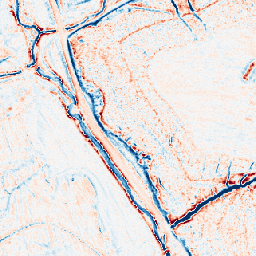
Category: edge_preserving
Decomposition family: anisotropic_diffusion
Decomposition parameters: iterations: 20
kappa: 50
gamma: 0.1
Upsampling method: area
Upsampling parameters: scale: 8
Upsampling scale: 8